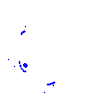
Particle: kaon